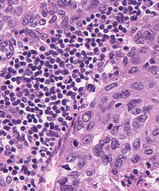
Tumor epithelial tissue: yes
Tumor-associated stroma tissue: yes
Normal tissue: no